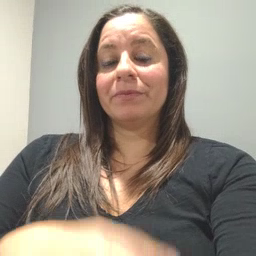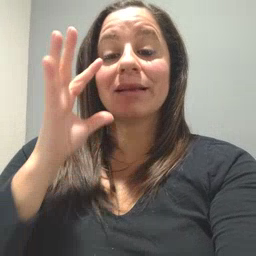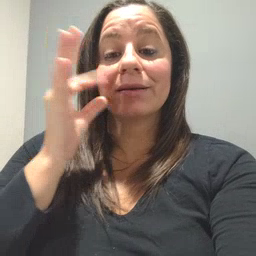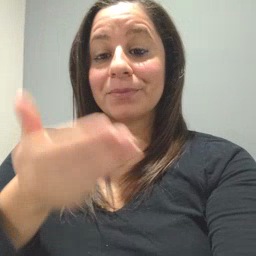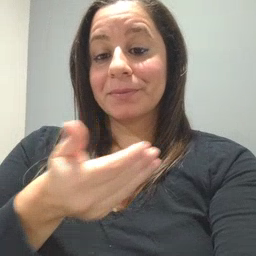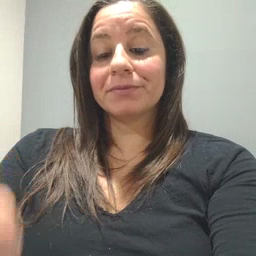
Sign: kitty